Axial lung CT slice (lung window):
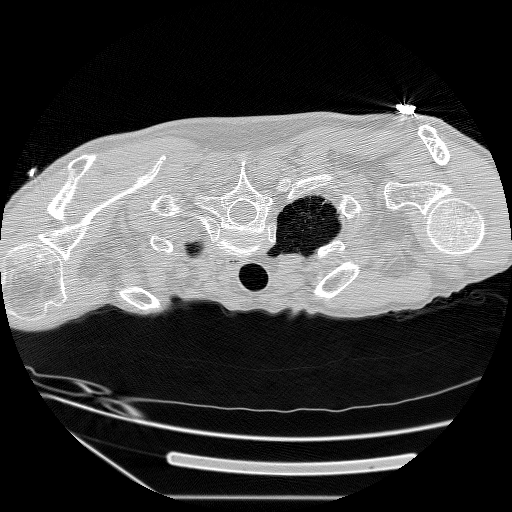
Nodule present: no